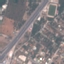
Label: Highway